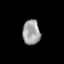
Tissue: lung
Cell type: Myeloid cells
Senescence score: 0.2403
Nuclear area (px): 425
Mean DAPI intensity: 160.165